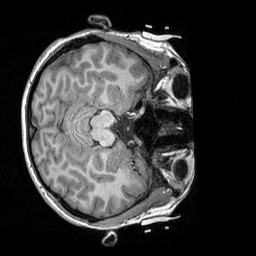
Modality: T1w
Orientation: axial
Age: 19
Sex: female
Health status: healthy
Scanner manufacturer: siemens
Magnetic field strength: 3 T
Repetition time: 2.3 s
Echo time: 0.00303 s